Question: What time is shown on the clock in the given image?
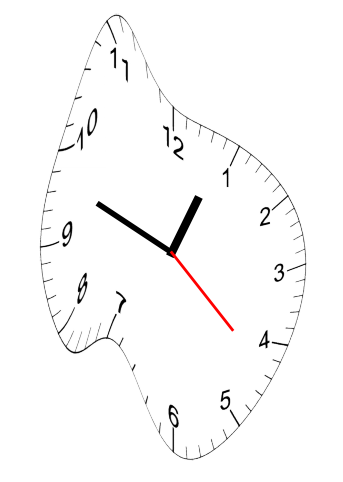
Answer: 12:48:22